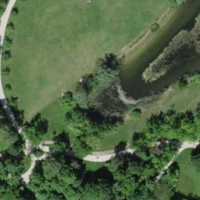
EUNIS habitat code: 53
Species observed at this site:
Corvus corone
Fulica atra
Bithynia tentaculata
Medicago lupulina
Valgus hemipterus
Phragmites australis
Gallinula chloropus
Bellis perennis
Taraxacum officinale
Epipactis palustris